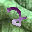
Label: 2